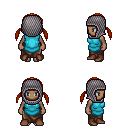
a pixel art fantasy rpg character, female body template, human, dark skin, teal tunic, robe skirt, light blonde twin-tailed hairstyle, chain hood, brown shoes, four views (front, back, left, right), 2x2 character sprite sheet, small pixel art, hard edges, no anti-aliasing